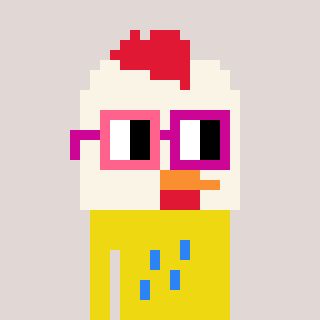
a pixel art character with square pink and red glasses, a chicken-shaped head and a yellow-colored body on a warm background